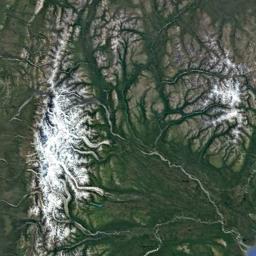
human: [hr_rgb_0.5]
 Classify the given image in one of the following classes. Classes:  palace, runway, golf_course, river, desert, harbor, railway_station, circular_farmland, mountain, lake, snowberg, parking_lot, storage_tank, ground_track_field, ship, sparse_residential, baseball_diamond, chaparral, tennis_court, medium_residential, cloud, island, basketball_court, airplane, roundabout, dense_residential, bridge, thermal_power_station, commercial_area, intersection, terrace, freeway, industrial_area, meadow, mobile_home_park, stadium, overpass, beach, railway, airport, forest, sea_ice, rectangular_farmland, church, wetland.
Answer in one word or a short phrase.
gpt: snowberg